【题型】填空题　【知识点】向量　【难度】easy
如图，已知点$A$、$B$、$C$在直线$l$上，点$P$在直线$l$外，$BC = 2AB$，$\overrightarrow{PA} = \vec{a}$，
$\overrightarrow{PB} = \vec{b}$，那么$\overrightarrow{PC} = \underline{\hspace{3cm}}$。（用向量$\vec{a}$、$\vec{b}$表示）

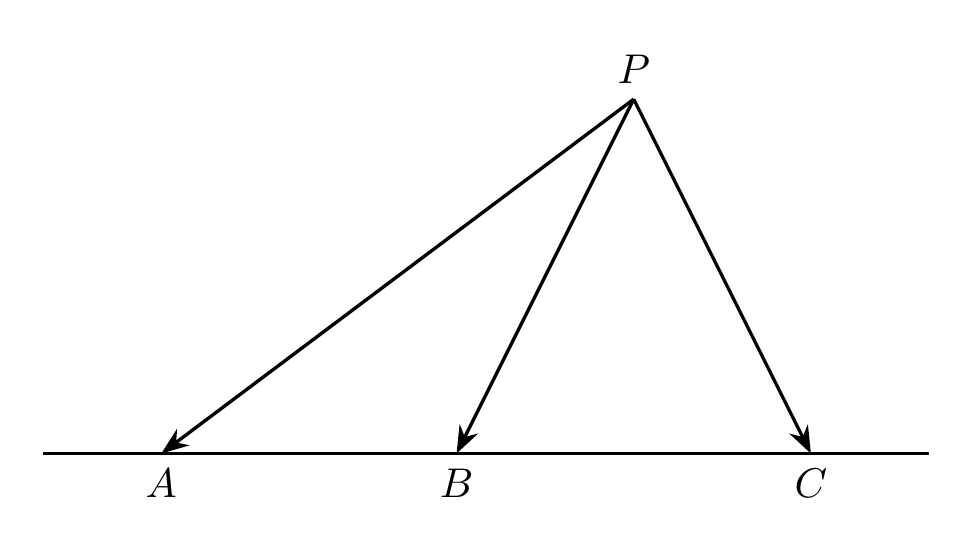
【解答】
【答案】$3\vec{b} - 2\vec{a}$

【分析】本题考查平面向量，在$\triangle ABP$中，利用三角形法则求得$\overrightarrow{AB}$；然后结合$BC = 2AB$求得$\overrightarrow{AC}$；最后在$\triangle PAC$中，再次利用三角形法则求得答案。

【详解】解：$\because \overrightarrow{PA} = \vec{a}$，$\overrightarrow{PB} = \vec{b}$，
$\therefore \overrightarrow{AB} = \overrightarrow{PB} - \overrightarrow{PA} = \vec{b} - \vec{a}$，

$\because BC = 2AB$，
$\therefore \overrightarrow{AC} = 3\overrightarrow{AB} = 3(\vec{b} - \vec{a}) = 3\vec{b} - 3\vec{a}$，

$\therefore \overrightarrow{PC} = \overrightarrow{PA} + \overrightarrow{AC} = \vec{a} + 3\vec{b} - 3\vec{a} = 3\vec{b} - 2\vec{a}$，

故答案为：$3\vec{b} - 2\vec{a}$。